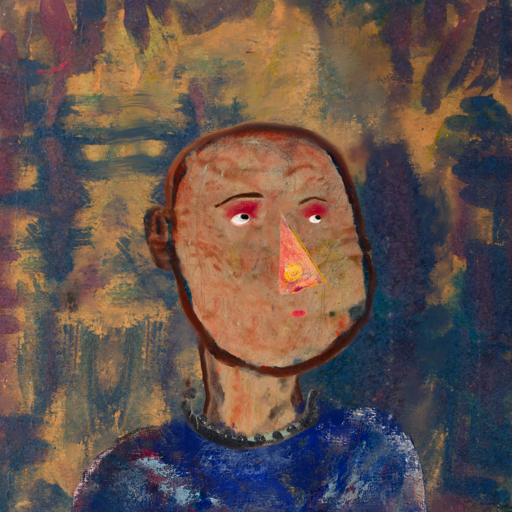
Background: InTheSun, Head And Neck Side: Orphan, Face Side: Irani, Bust: Irani, Hair Side: Blank, Head Accessory: Blank, Second Necklace: Blank, Necklace: Childish, Baby: Blank